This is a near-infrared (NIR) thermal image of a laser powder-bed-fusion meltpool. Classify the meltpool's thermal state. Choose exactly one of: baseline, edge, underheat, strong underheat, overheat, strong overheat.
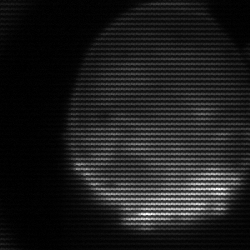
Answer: edge